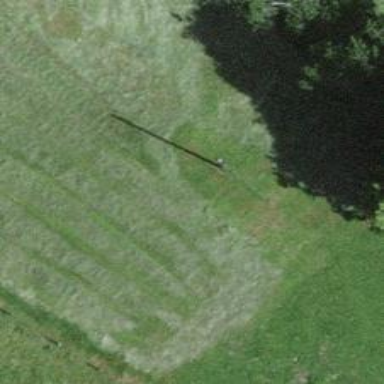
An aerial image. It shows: Minor power line.